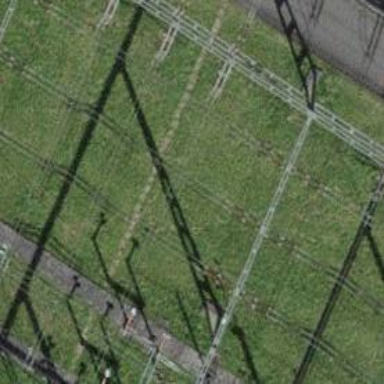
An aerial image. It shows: Power line with 3 cables. The line type is busbar.